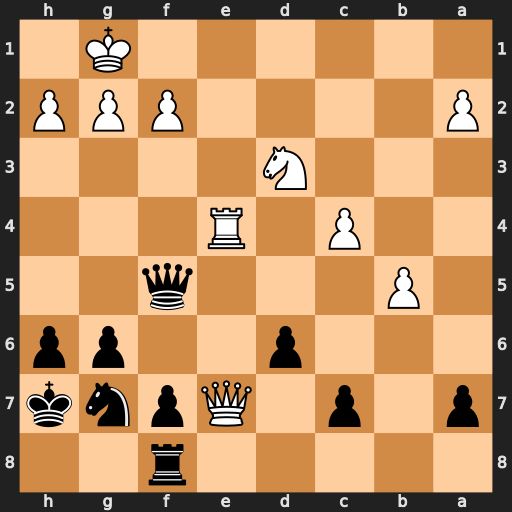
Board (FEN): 5r2/p1p1Qpnk/3p2pp/1P3q2/2P1R3/3N4/P4PPP/6K1
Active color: b
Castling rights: -
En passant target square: -
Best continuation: Re8 Qxe8 Nxe8